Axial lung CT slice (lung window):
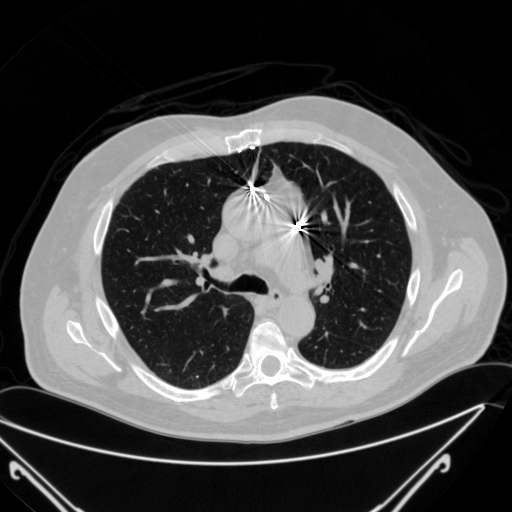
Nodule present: no